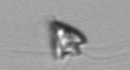
Label: Pyramimonas_longicauda